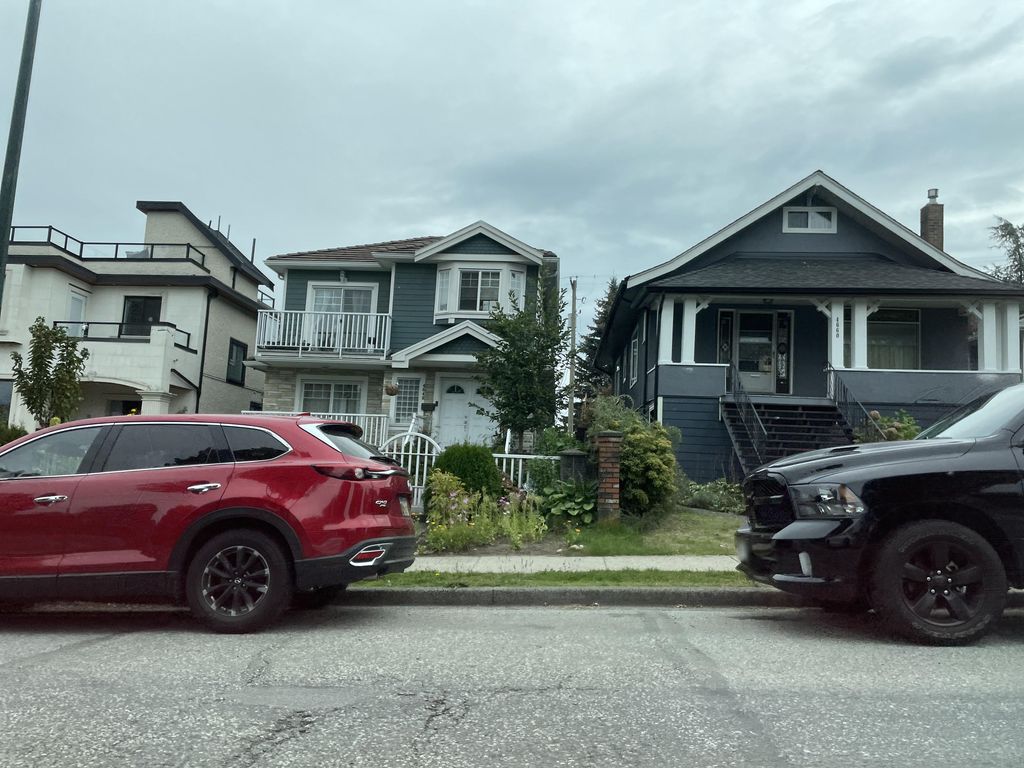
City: vancouver